Field crop: maize
Growth stage: 2
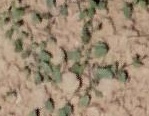
Species: convolvulus